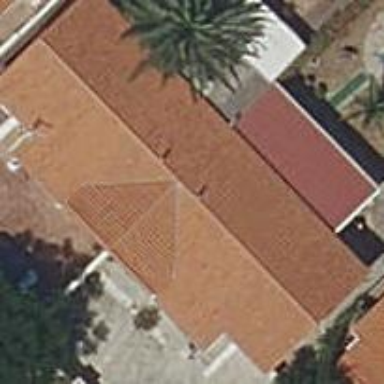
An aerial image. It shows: Terrace building.